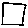
Label: square